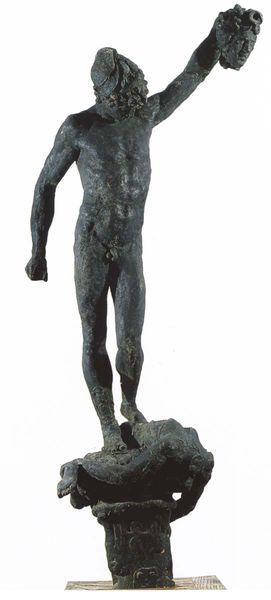
Titel: Perseus (Wachsmodell)
Künstler: Benvenuto Cellini
Institution: Florenz, Bargello
Schlagwörter: akt, kopf, mann, nackt, grau, säule, kappe, mütze, arme, enthauptung, geköpft, köpfen, leiche, schädel, sockel, stein, tod, locken, skulptur, statue, beine, sport, bauch, bronze, plastik, junge, foto, penis, nakt, schwert, sieg, rom, römer, jüngling, griechisch, griechenland, medusa, perseus, töten, david, sieger, römisch, hoden, schrittstellung, goliath, gemächt